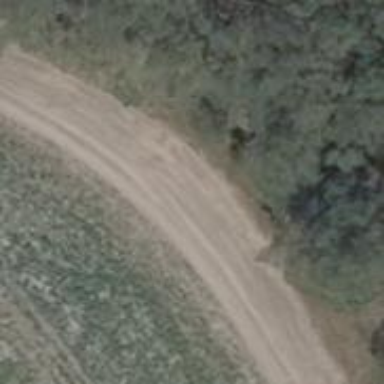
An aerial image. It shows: Dirt track with grade 3 tracktype.